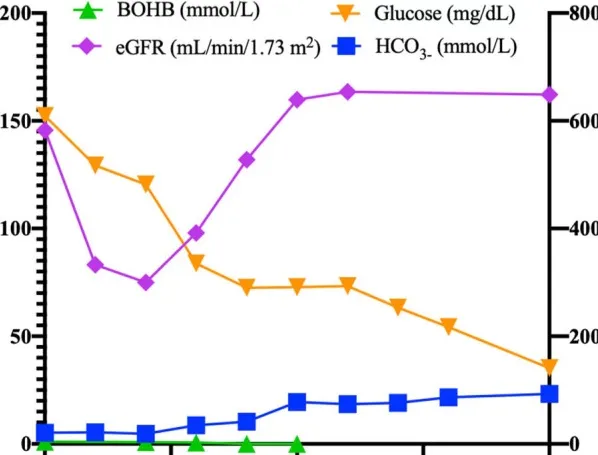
Plasma values (ketones, eGFR, bicarbonates, glucose) in patients (A-C) in the time after arrival (hours).
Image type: pathology (immunostaining)